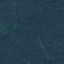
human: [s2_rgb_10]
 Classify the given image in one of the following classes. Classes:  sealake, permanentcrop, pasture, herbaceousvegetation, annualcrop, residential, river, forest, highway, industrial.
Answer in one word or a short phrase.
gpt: Forest